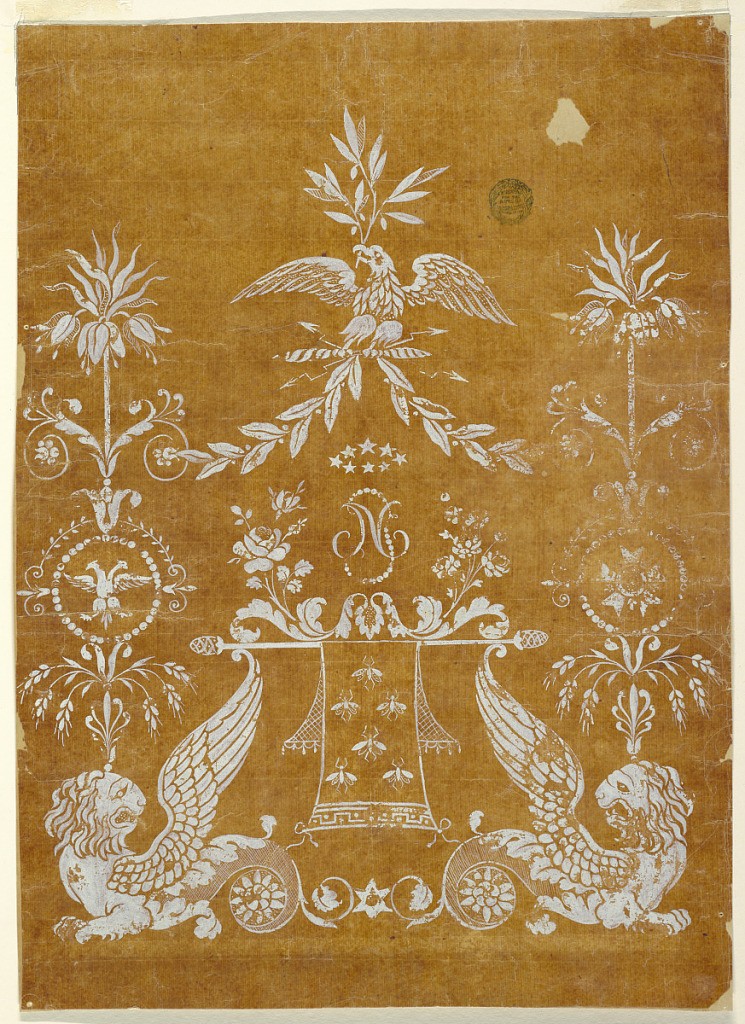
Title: Design for Embroidery or
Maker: Napoleon Bonaparte, French, 1769 – 1821
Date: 1805–10
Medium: Gouache Support: glazed laid paper, laid down on light brown wove paper
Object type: Drawing
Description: Vertical rectangle; scheme of a grotesque panel; half-figures of winged lions crouch at the bottom; from their heads rise candelabra, showing in their middles circles, in which a double-headed displayed eagle is shown at left, a star of the Légion d'honneur at right. The wing tips support a thyrsus, from which a cloth hangs showing bees, and upon which rinceaux lie; over them is the monogram N crowned by stars; on top is the Napoleonic eagle with a laurel bough. Festoons hang from the thunderbolt to the candelabra.